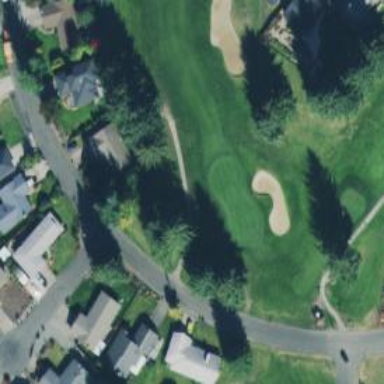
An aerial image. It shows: Path for both roads and golfers.